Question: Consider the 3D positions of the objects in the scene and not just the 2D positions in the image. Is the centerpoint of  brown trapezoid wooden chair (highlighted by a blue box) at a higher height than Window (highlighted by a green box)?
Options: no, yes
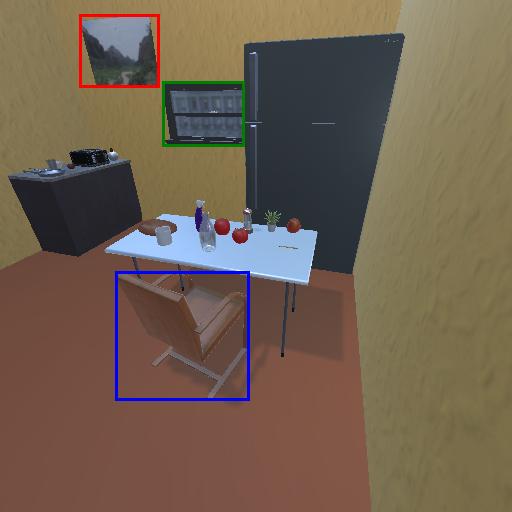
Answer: no